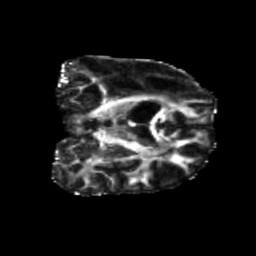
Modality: FA
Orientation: coronal
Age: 27
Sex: female
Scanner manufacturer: siemens
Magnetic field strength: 3 T
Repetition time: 5.25 s
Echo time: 0.08 s